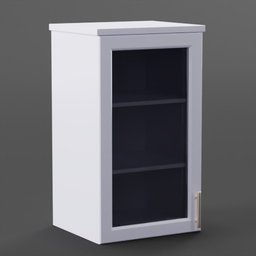
Label: furniture